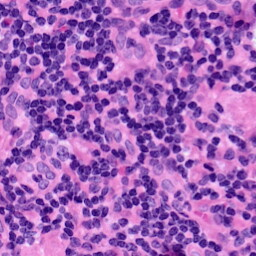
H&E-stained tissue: LymphNode